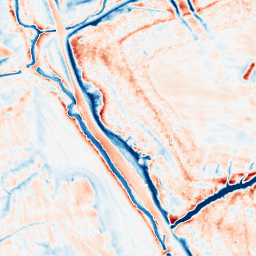
Category: edge_preserving
Decomposition family: anisotropic_diffusion
Decomposition parameters: iterations: 50
kappa: 10
gamma: 0.2
Upsampling method: bicubic
Upsampling parameters: scale: 4
Upsampling scale: 4